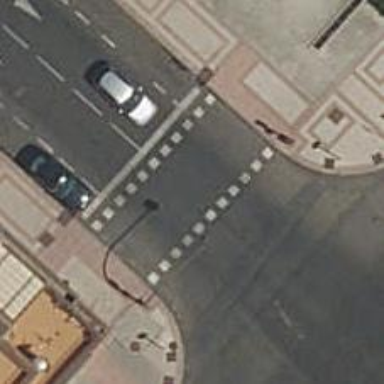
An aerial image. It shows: Road with traffic signals.